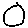
Label: circle